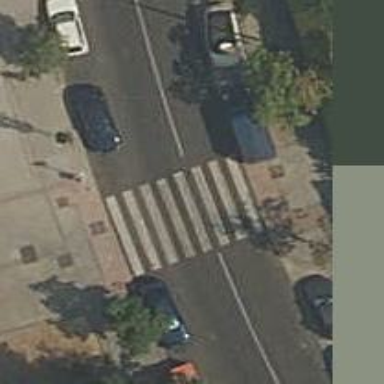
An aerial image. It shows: Pedestrian road.